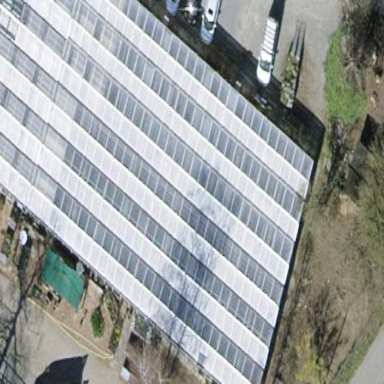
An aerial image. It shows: Greenhouse.